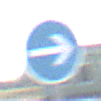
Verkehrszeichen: VorgeschriebeneFahrtrichtungHierRechts
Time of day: Midday
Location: Outdoor (Suburban)
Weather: PartlyCloudy
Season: NotSpecified
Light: Natural